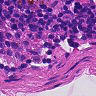
Metastatic tissue present: no